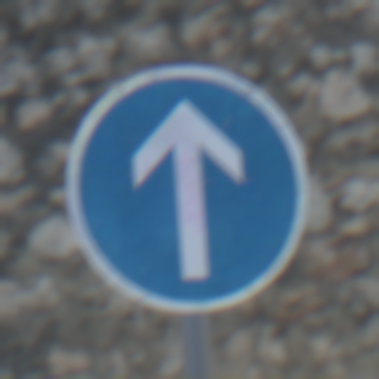
Verkehrszeichen: VorgeschriebeneFahrtrichtungGeradeaus
Umgebung: Outdoor, Suburban
Tageszeit: MorningAfternoon
Wetter: PartlyCloudy
Licht: Natural
Jahreszeit: NotSpecified
Kontrast: LowContrast